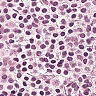
Metastatic tissue present: no